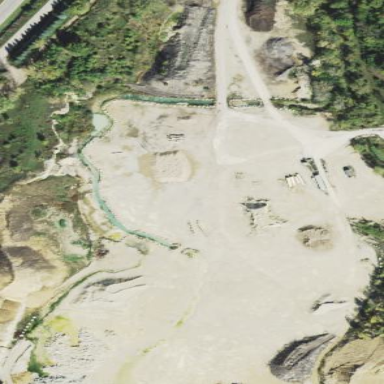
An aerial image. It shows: Quarry area.